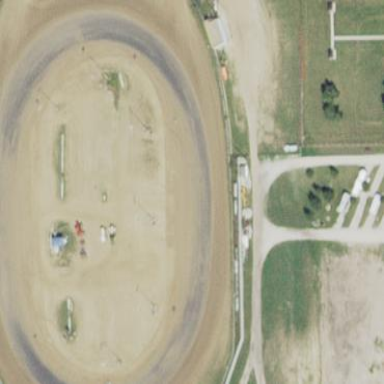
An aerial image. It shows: Motor sport raceway.